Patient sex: M
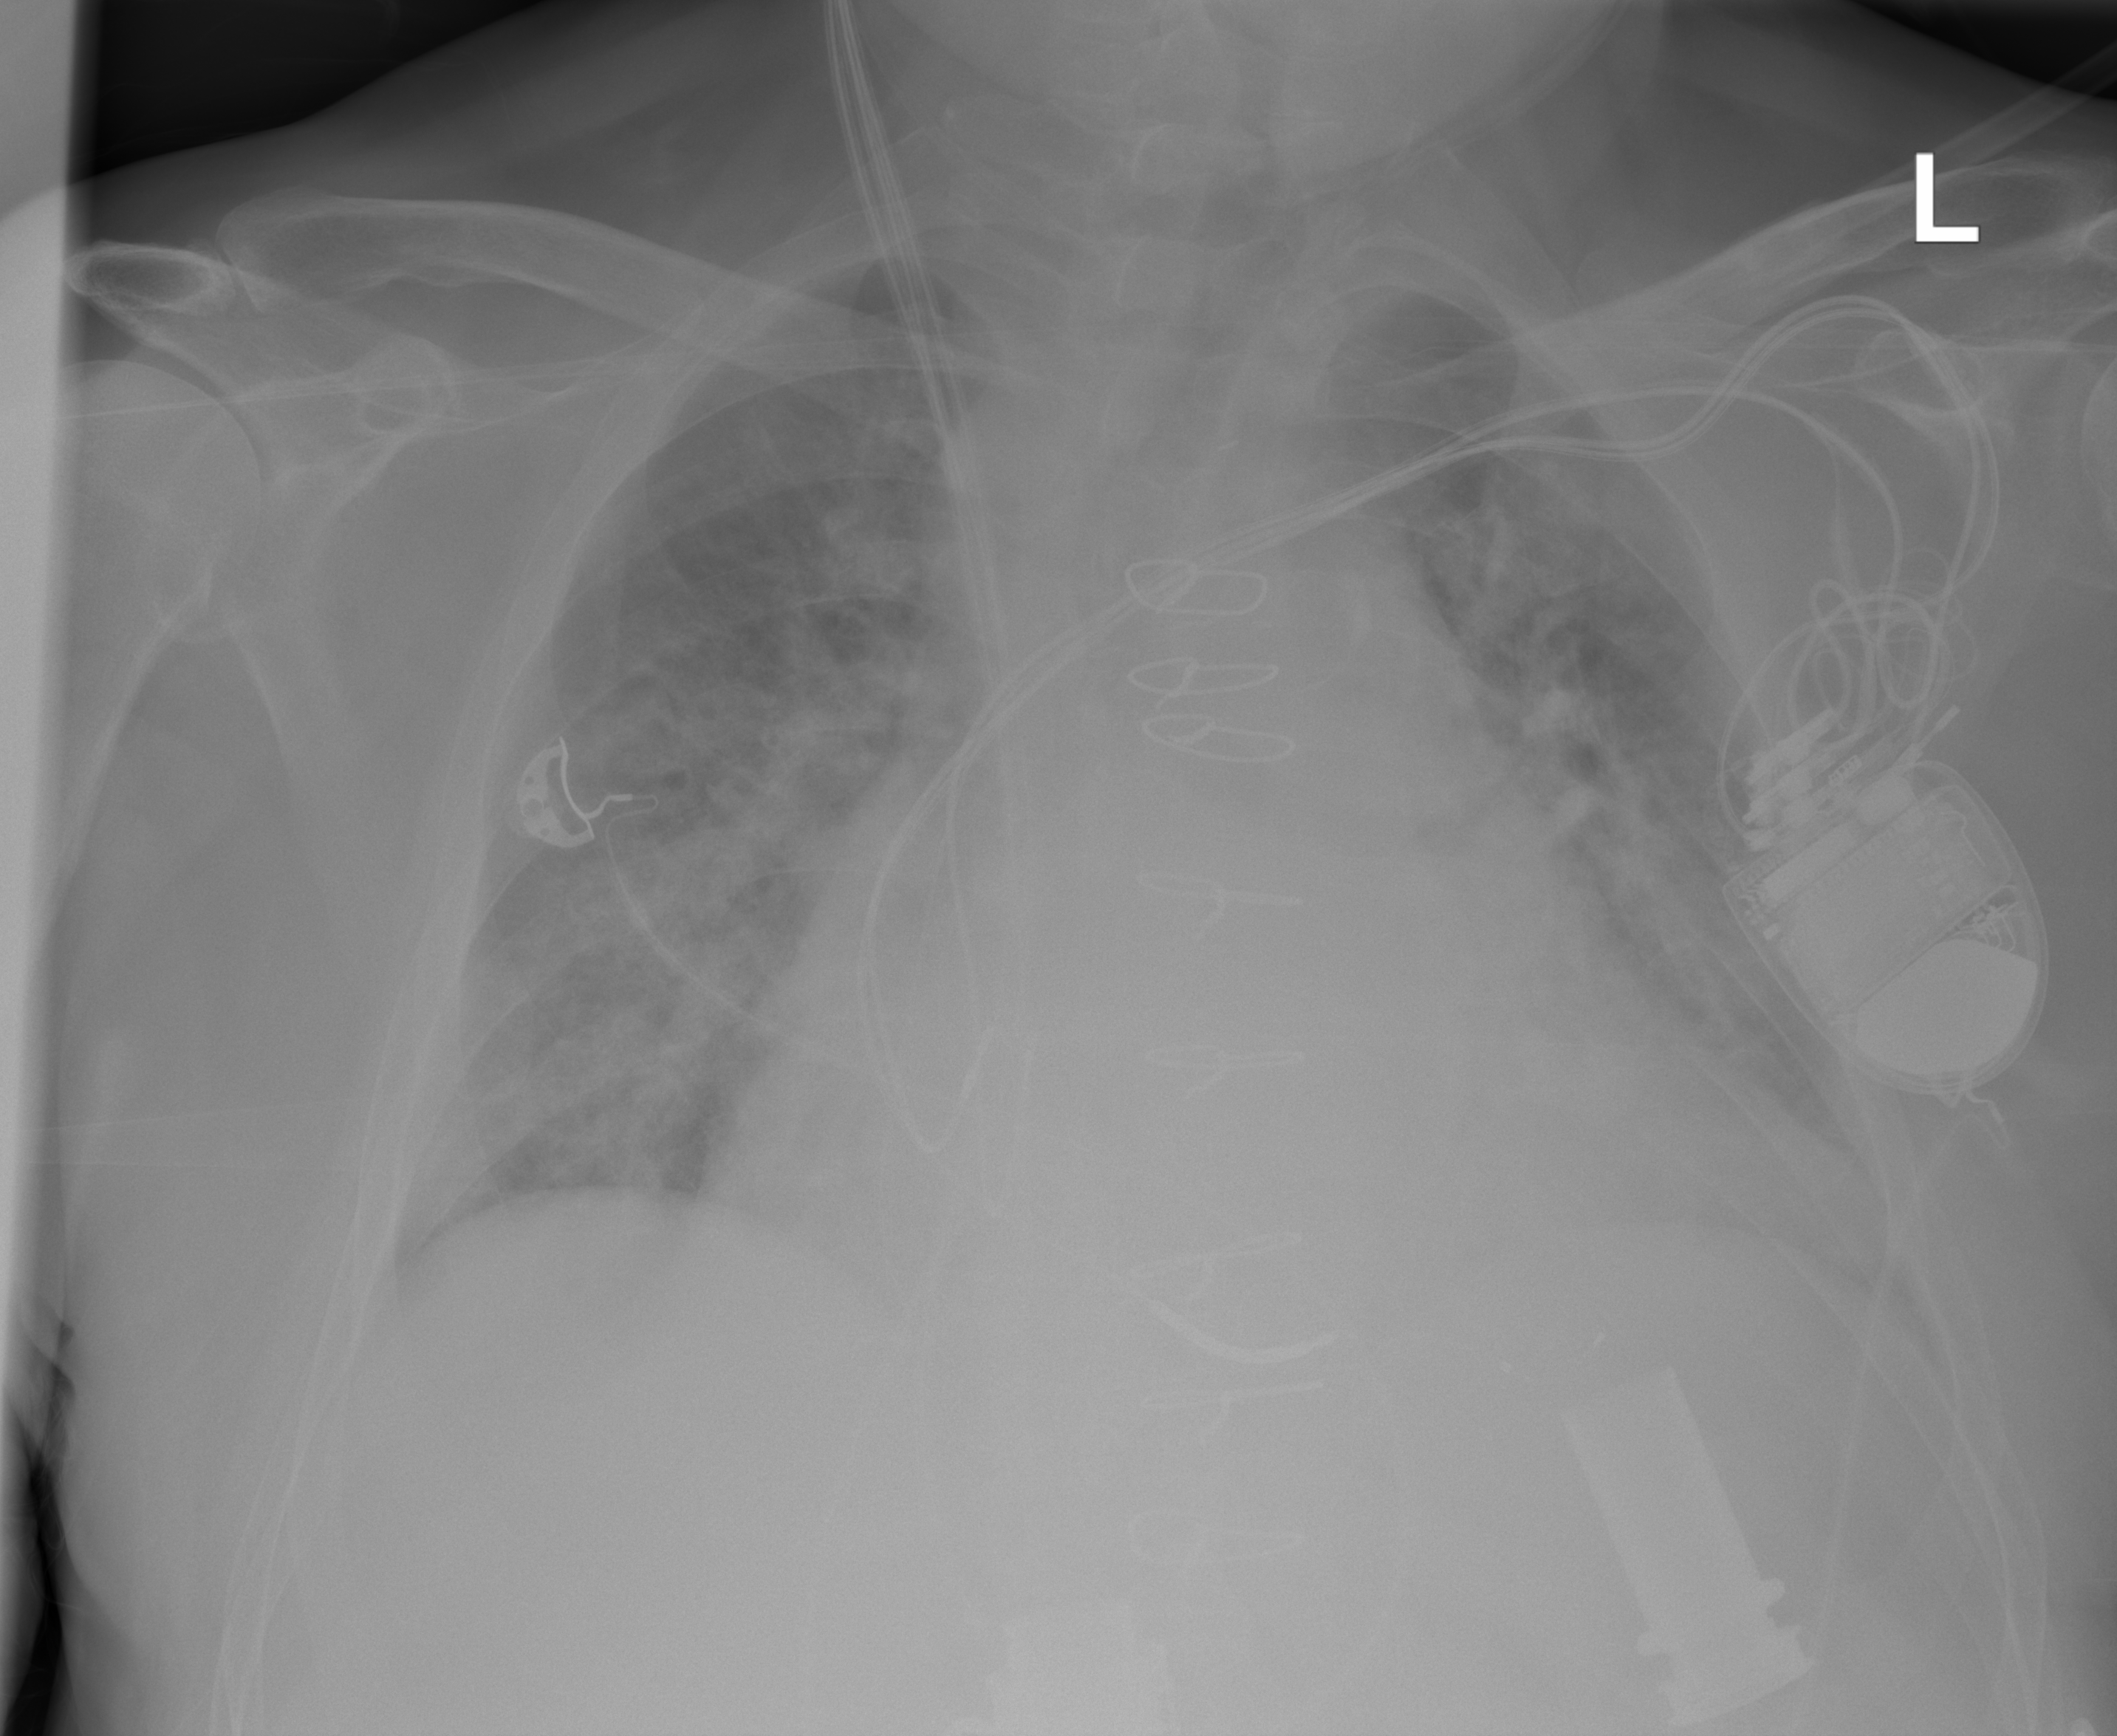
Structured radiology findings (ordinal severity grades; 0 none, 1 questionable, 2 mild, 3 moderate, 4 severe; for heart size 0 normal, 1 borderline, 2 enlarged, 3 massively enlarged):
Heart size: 2
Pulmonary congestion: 2
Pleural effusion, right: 0
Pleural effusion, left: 2
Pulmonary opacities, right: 2
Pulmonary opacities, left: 2
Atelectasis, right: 0
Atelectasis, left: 2